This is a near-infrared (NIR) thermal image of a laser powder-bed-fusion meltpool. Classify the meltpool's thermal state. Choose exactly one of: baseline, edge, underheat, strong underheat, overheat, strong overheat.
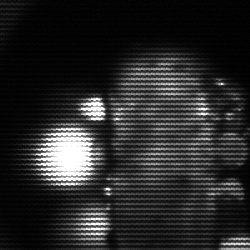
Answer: strong underheat